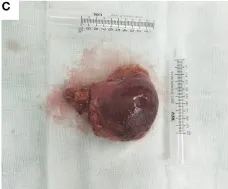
The left innominate vein aneurysm. Gross appearance of the aneurysm.
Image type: medical_photograph (other_medical_photograph)